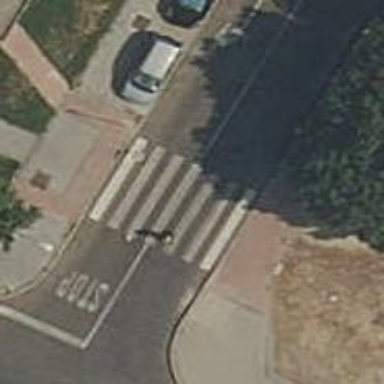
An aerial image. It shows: Zebra crossing on the road.